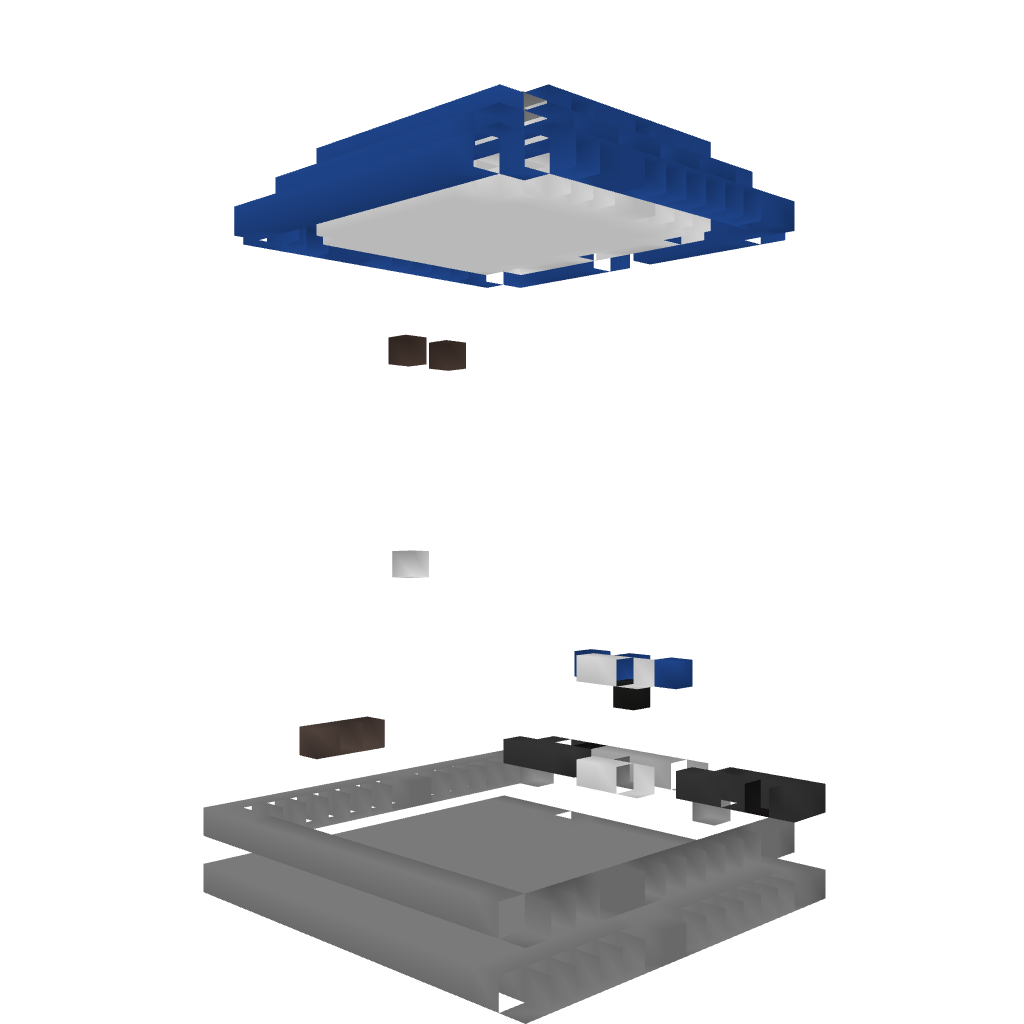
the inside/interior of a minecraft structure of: Obi's Pokemart